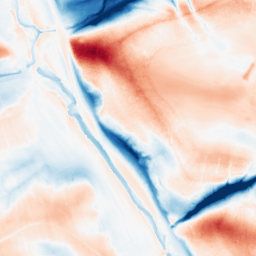
Category: classical
Decomposition family: gaussian_anisotropic
Decomposition parameters: sigma_x: 2
sigma_y: 20
Upsampling method: lanczos
Upsampling parameters: scale: 2
Upsampling scale: 2